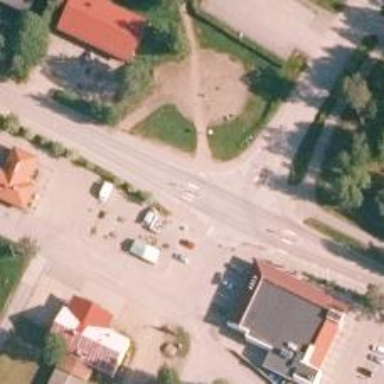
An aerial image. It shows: Zebra crossing on cycleway.